Field crop: tomato
Growth stage: 1
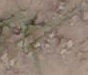
Species: cyperus